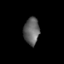
Tissue: skin
Cell type: Fibroblasts
Senescence score: 0.6788
Nuclear area (px): 409
Mean DAPI intensity: 99.611